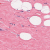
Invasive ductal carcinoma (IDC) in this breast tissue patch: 0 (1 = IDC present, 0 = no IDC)